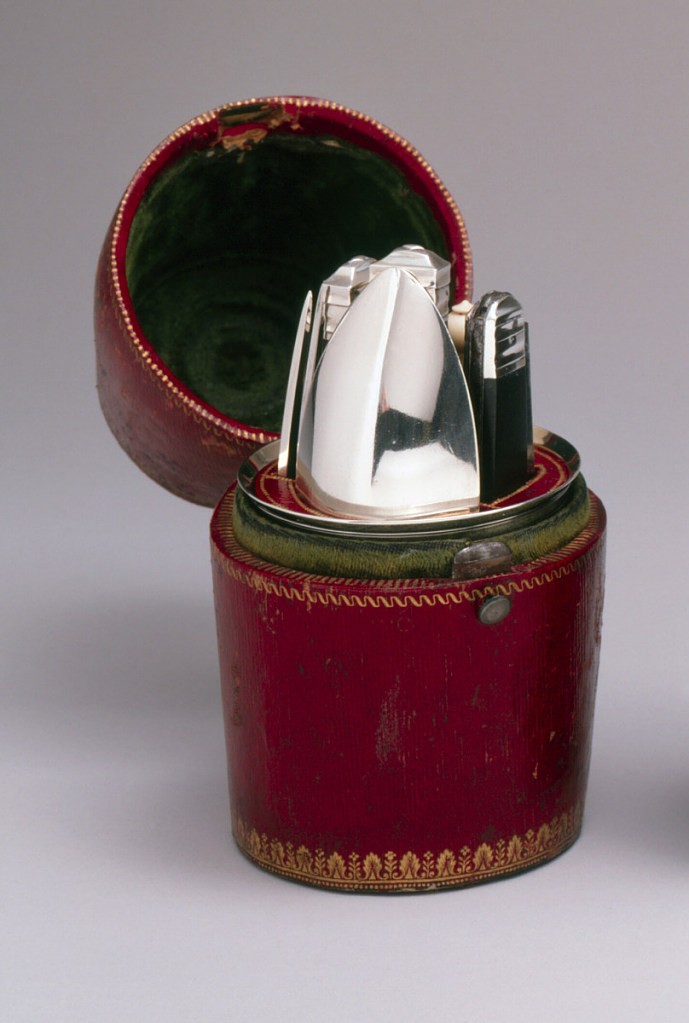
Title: Container
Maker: Gavet Coutelier, France
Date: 1809–19
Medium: Horn, ivory
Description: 1985-103-281-a/j: Red leather holder with tooled gold borders and ve...;     1985-103-281-a: Barrel-shaped red leather case with stamped gold d...;     1985-103-281-b: Plain silver cup with flaring rim, decorated with ...;     1985-103-281-c: Red leather holder with stamped gold decorations f...;     1985-103-281-d: Blade has straight sides, upper edge tapering towa...;     1985-103-281-e: Oval spoon-bowl with pointed tip, flat slightly ta...;     1985-103-281-f: Fork has four slightly curved tines, rounded shoul...;     1985-103-281-g: Small cork screw with knob on top with hole throug...;     1985-103-281-h: Cylindrical horn and ivory container consisting th...;     1985-103-281-i: Cylindrical horn and ivory container consisting th...;     1985-103-281-j: Cylindrical horn and ivory container consisting th...